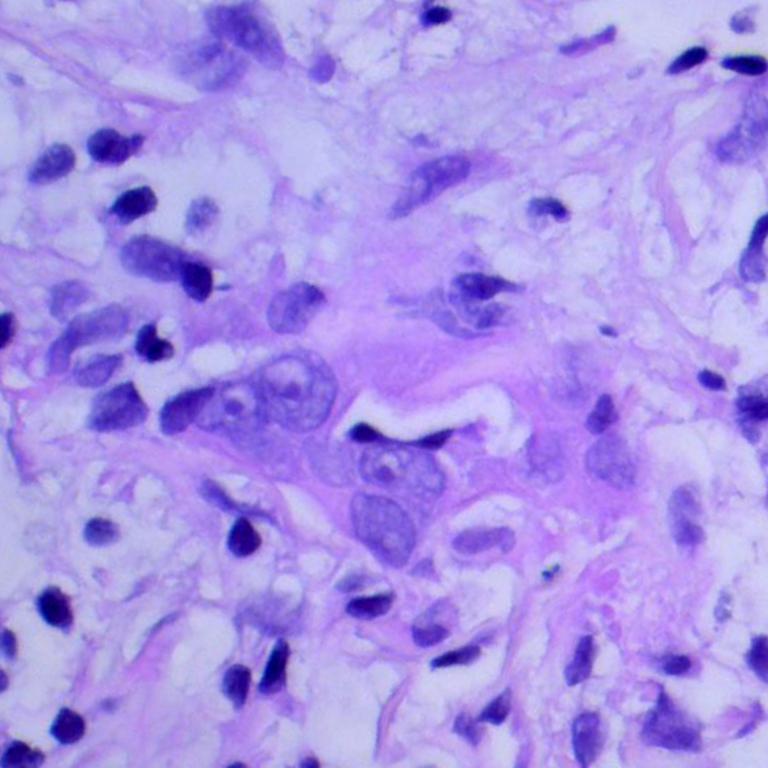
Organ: lung
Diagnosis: adenocarcinomas